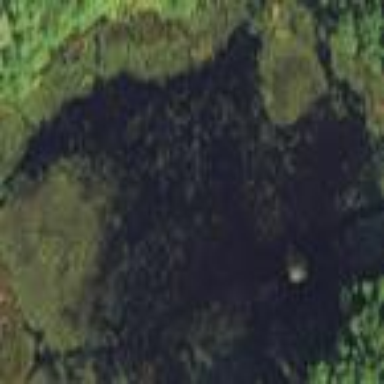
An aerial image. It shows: Serene pond surrounded by nature.